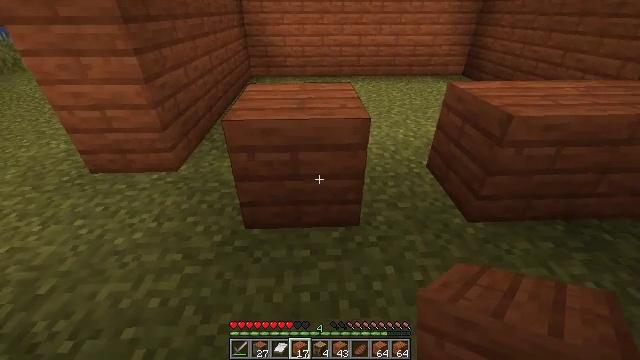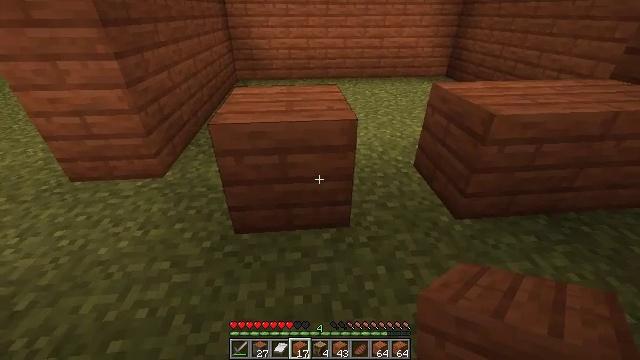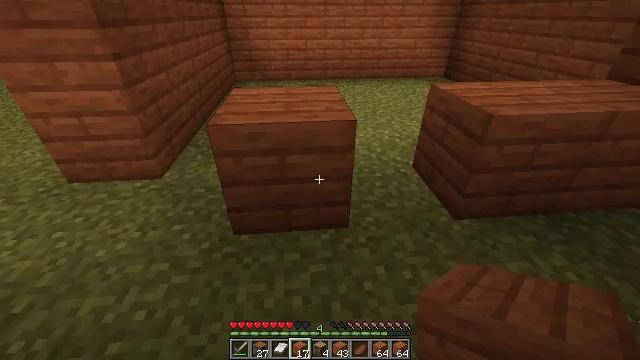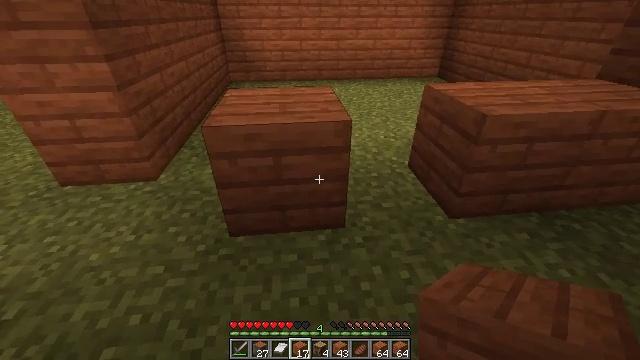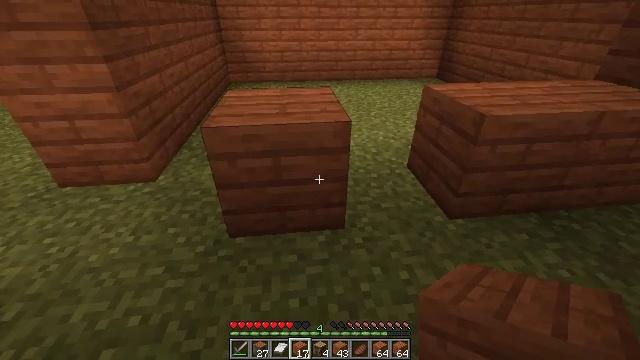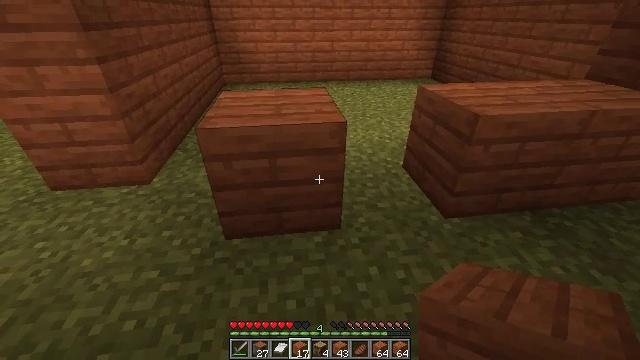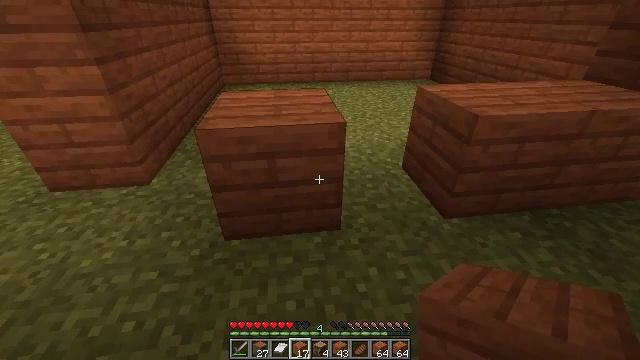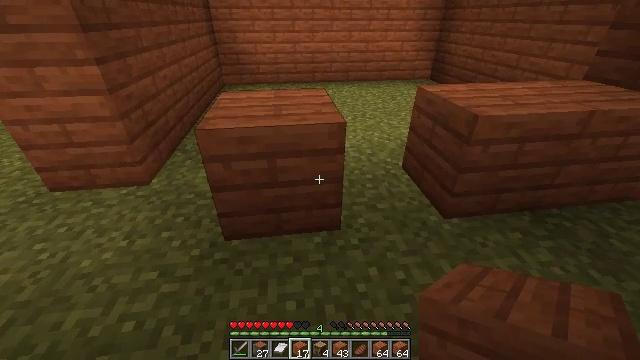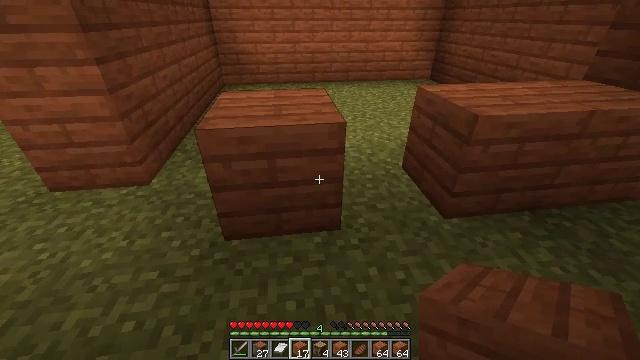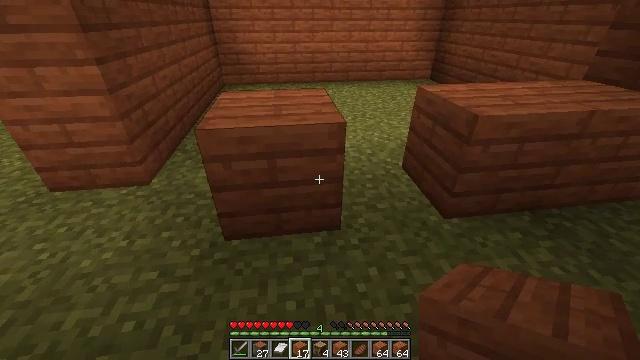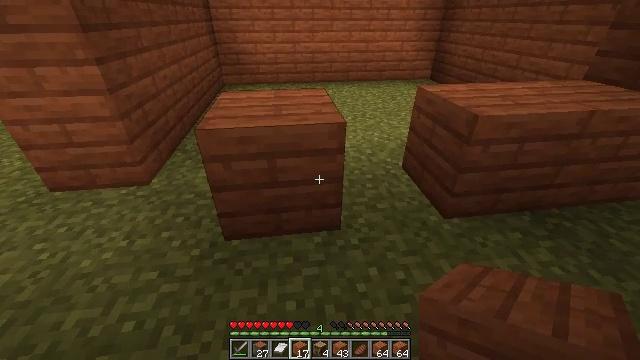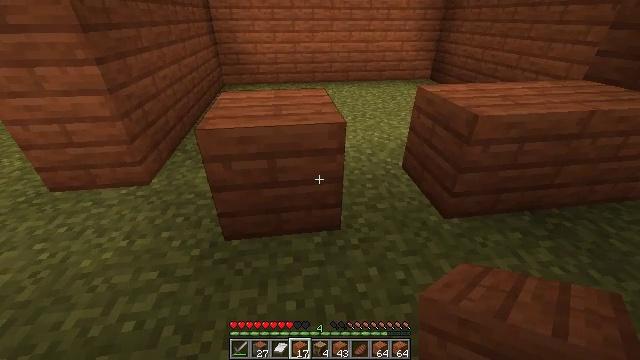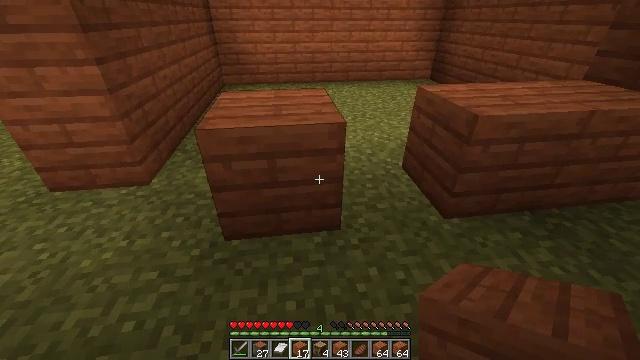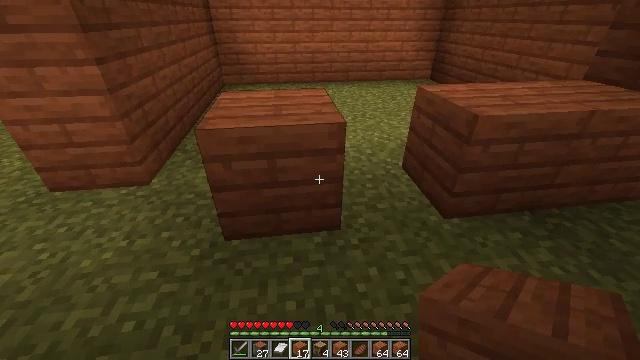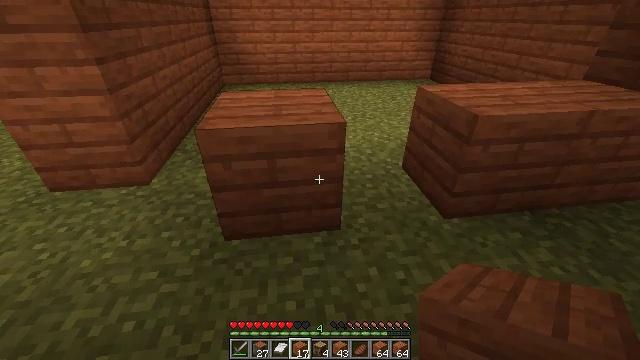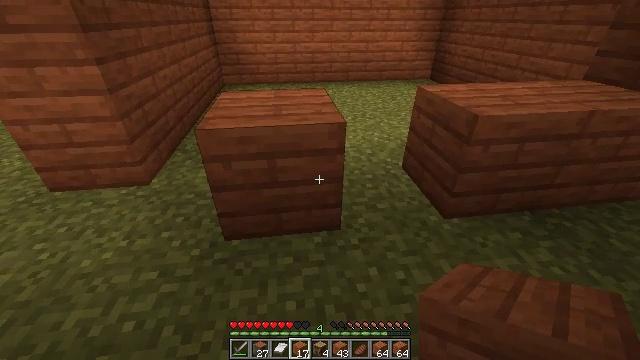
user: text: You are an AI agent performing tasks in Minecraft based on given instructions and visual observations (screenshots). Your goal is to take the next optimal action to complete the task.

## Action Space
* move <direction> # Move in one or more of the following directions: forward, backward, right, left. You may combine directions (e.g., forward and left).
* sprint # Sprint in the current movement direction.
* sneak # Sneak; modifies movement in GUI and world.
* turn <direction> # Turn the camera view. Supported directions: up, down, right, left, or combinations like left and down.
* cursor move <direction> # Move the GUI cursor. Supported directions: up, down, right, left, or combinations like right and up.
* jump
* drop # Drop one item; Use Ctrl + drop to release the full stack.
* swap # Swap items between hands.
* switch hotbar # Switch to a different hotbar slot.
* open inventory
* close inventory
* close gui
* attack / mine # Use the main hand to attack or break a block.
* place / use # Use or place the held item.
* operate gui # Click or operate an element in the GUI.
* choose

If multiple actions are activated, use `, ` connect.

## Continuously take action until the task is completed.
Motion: motion action
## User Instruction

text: Collect acacia planks from a structure.
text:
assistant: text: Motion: turn right
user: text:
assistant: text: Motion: no_op
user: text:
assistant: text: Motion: turn right
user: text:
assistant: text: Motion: no_op
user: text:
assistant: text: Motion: turn right
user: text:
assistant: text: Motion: no_op
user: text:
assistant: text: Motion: no_op
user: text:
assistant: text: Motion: no_op
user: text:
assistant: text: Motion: no_op
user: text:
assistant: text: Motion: no_op
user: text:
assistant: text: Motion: no_op
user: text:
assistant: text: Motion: no_op
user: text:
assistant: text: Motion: no_op
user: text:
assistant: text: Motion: no_op
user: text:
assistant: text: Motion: no_op
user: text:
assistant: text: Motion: no_op
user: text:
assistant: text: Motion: no_op
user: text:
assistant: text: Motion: no_op
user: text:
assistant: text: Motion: no_op
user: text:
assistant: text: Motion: no_op
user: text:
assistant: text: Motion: no_op
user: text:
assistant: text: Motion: no_op
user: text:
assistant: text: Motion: no_op
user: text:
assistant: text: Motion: no_op
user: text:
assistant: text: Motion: no_op
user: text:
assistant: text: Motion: no_op
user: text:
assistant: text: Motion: no_op
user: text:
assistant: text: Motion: no_op
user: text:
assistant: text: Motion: no_op
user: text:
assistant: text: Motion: no_op